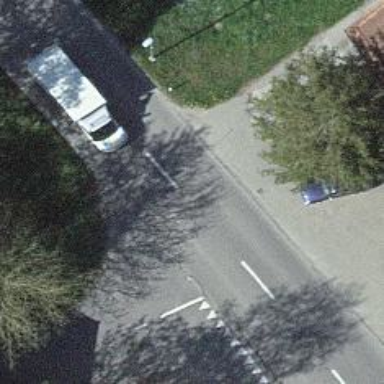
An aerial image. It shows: Secondary road.